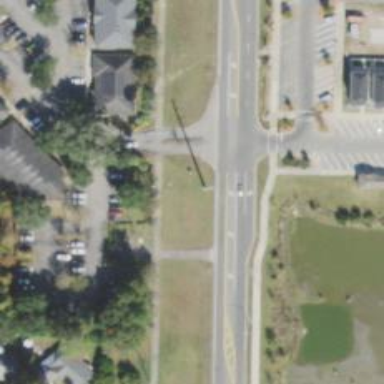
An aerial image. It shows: Stop road.